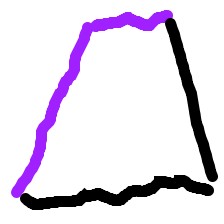
Shape: trapezoid